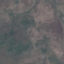
Label: HerbaceousVegetation